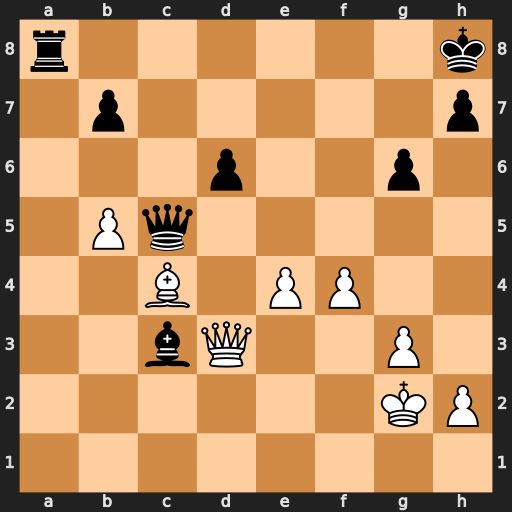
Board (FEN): r6k/1p5p/3p2p1/1Pq5/2B1PP2/2bQ2P1/6KP/8
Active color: w
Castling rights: -
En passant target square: -
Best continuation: Qxc3+ Qe5 fxe5